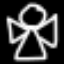
Label: angel